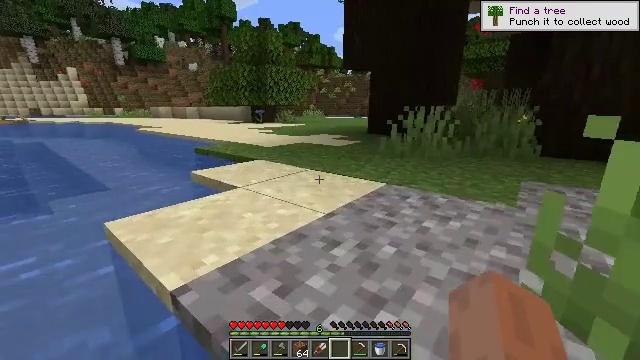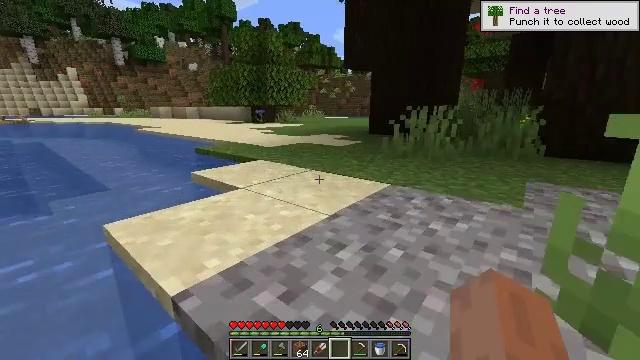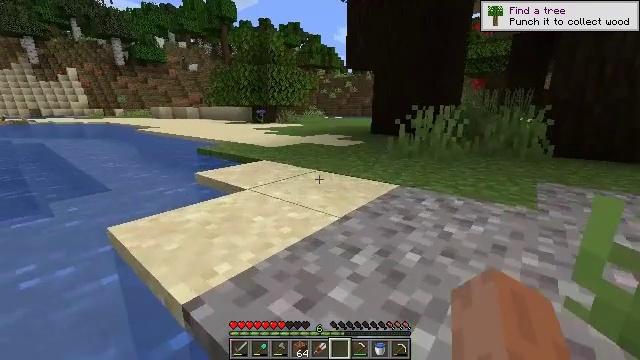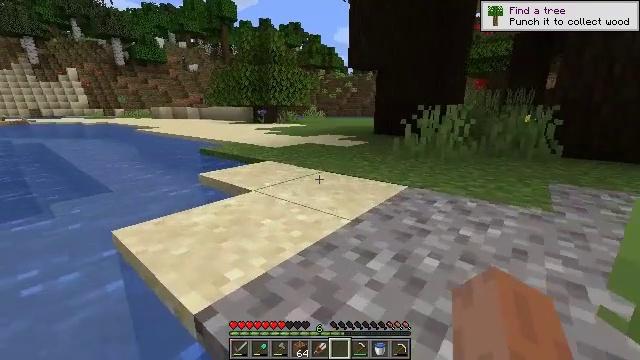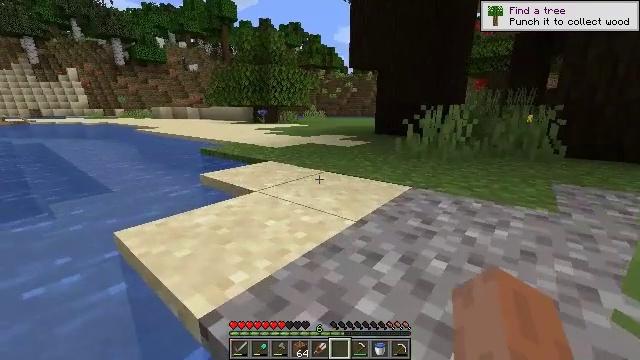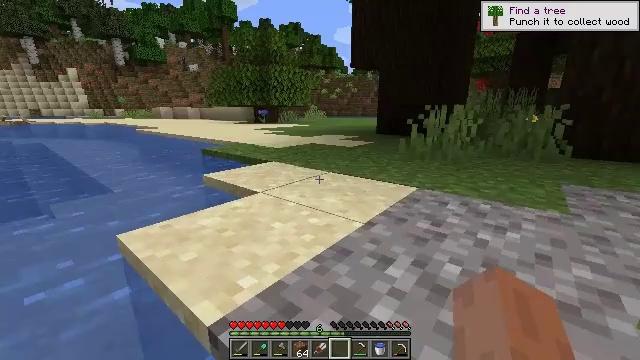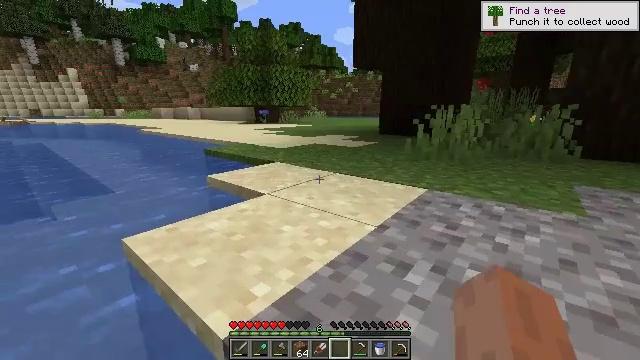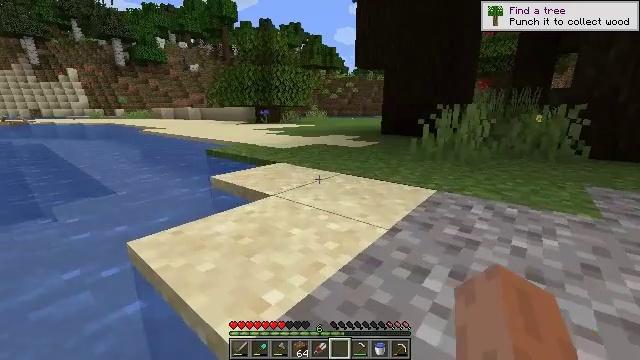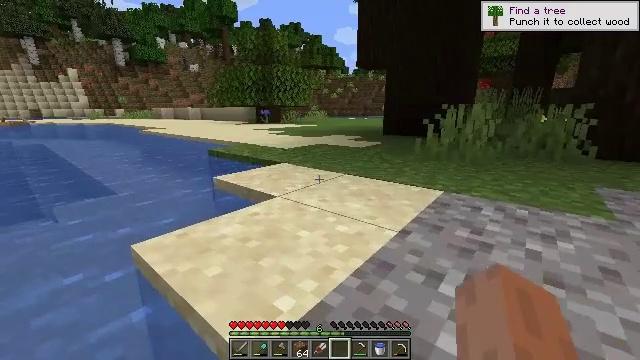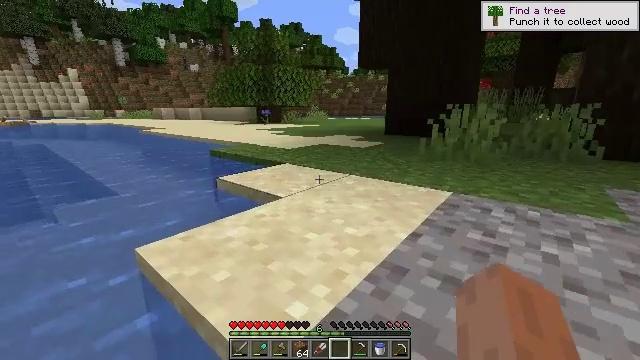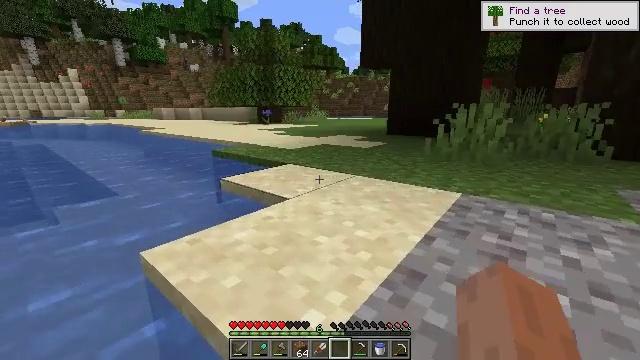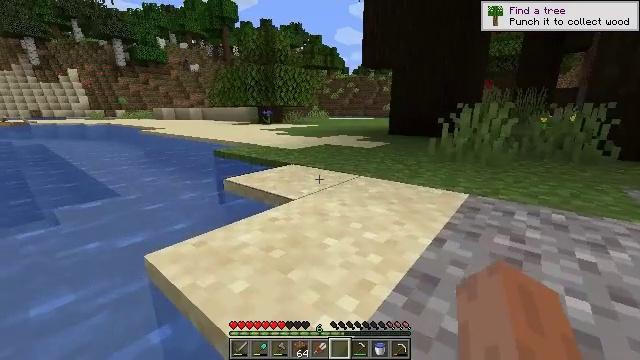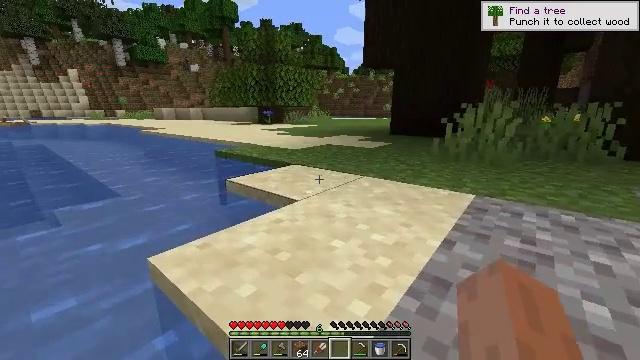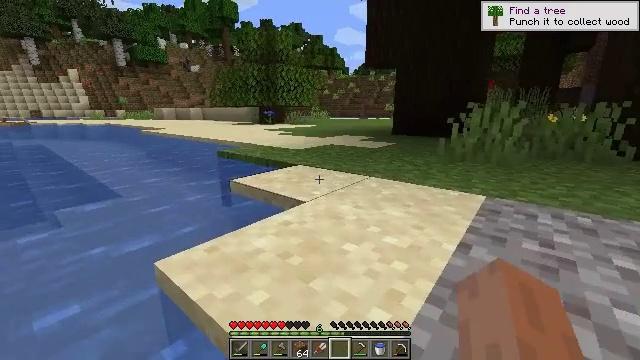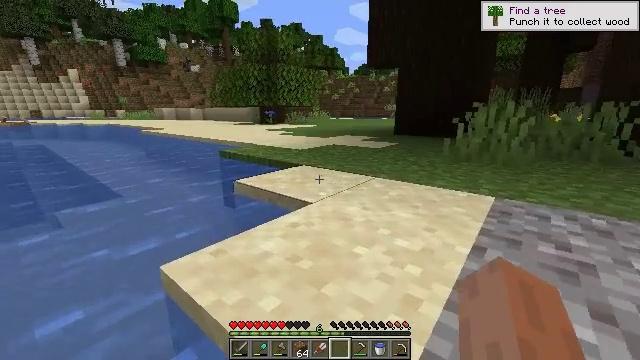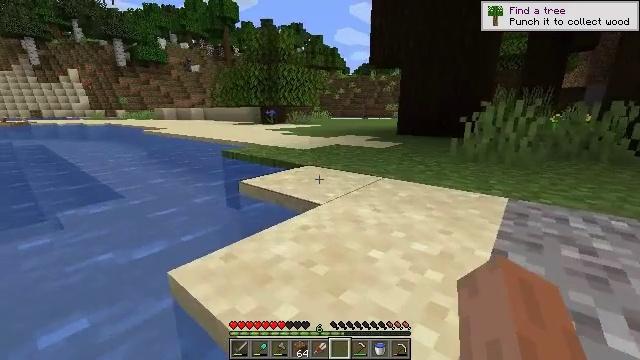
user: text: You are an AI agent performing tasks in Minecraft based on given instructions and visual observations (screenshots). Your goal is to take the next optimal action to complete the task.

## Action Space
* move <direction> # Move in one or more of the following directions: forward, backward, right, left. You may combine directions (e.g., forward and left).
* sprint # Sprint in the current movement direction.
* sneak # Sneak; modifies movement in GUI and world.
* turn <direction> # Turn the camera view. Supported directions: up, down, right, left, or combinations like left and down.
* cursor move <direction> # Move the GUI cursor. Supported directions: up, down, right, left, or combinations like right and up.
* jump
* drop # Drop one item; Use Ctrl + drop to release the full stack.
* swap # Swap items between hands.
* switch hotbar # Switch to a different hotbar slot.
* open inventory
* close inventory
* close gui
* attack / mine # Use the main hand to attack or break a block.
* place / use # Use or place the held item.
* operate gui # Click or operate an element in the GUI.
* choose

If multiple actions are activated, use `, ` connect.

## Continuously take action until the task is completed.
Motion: motion action
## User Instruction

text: Harvest dark oak log for resources.
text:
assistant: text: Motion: move forward
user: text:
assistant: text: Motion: move forward
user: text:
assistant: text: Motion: move forward
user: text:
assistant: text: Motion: move forward
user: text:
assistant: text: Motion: move forward
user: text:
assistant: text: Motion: move forward
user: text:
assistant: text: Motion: move forward
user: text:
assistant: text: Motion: move forward
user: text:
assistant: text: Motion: move forward
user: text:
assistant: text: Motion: move forward
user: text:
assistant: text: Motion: move forward
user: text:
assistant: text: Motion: move forward
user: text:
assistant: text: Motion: move forward
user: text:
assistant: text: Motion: move forward
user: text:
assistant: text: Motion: move forward
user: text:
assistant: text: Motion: move forward
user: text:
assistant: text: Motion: move forward
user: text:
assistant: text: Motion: move forward
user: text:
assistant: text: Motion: move forward
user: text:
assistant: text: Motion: move forward
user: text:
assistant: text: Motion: move forward
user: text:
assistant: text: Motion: move forward
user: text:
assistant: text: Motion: move forward
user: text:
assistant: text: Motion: move forward
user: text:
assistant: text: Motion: move forward
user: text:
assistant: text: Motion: move forward and move right
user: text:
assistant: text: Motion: move forward and move right, jump
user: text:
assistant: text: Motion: move forward and move right, jump
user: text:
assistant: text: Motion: move forward and move right, jump
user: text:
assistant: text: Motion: move forward and move right, jump